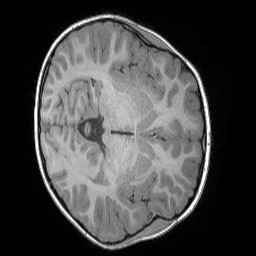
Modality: T1w
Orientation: axial
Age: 8
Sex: female
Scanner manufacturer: siemens
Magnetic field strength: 3 T
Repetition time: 1.65 s
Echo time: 0.00203 s